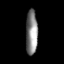
Tissue: lung
Cell type: T cells
Senescence score: 0.5468
Nuclear area (px): 513
Mean DAPI intensity: 135.322